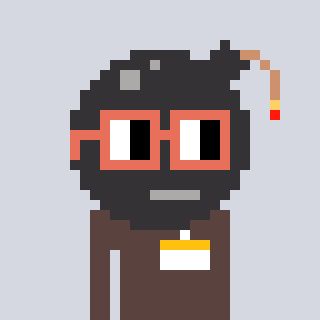
a pixel art character with square orange glasses, a bomb-shaped head and a darkbrown-colored body on a cool background